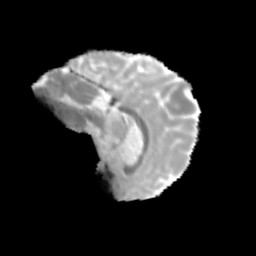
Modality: MD
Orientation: sagittal
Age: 13
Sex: male
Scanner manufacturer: siemens
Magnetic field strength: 3 T
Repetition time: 3.8 s
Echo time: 0.07 s